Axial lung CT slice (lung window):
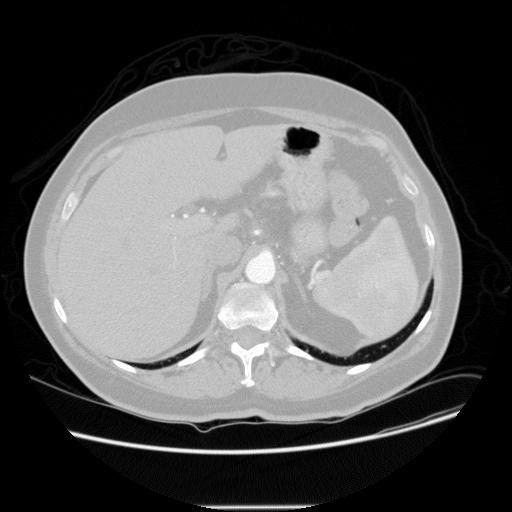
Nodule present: no